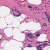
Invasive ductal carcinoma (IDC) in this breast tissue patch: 0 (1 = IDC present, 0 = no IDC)